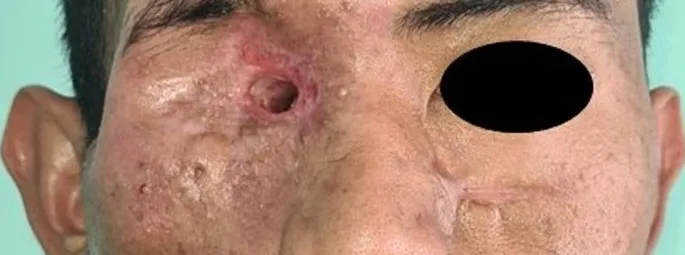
follow-up six months after treatment; the exenterated socket has epithelialized, but the fistula to the maxillary sinus is still present; an orbital prosthesis has been proposed and will be implemented in the near future.
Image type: medical_photograph (other_medical_photograph)